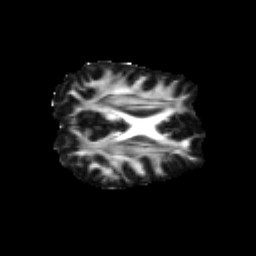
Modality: FA
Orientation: axial
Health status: healthy
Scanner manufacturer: siemens
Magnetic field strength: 3 T
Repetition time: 10 s
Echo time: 0.092 s